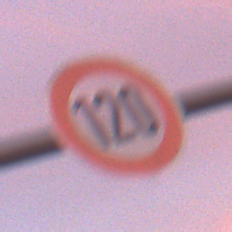
Verkehrszeichen: Geschwindigkeit120
Umgebung: Outdoor, Urban
Tageszeit: SunriseSunset
Wetter: PartlyCloudy
Licht: Natural
Jahreszeit: NotSpecified
Kontrast: MediumContrast